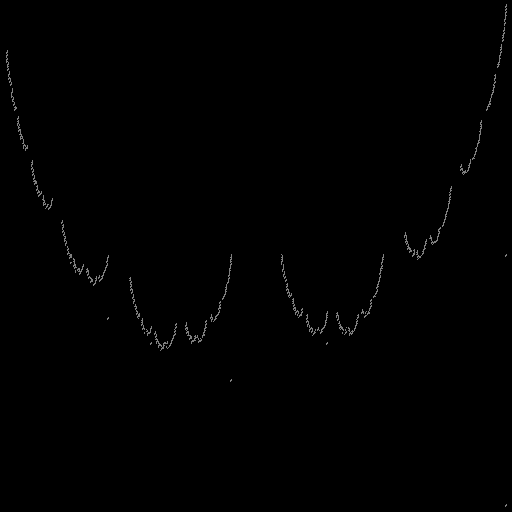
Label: a4